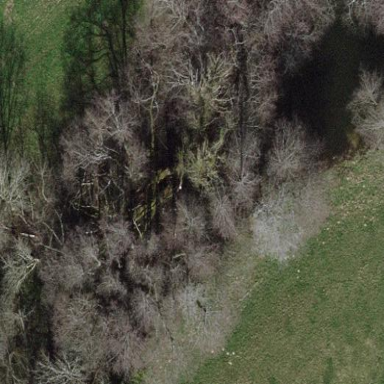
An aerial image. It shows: Serene woodland landscape.